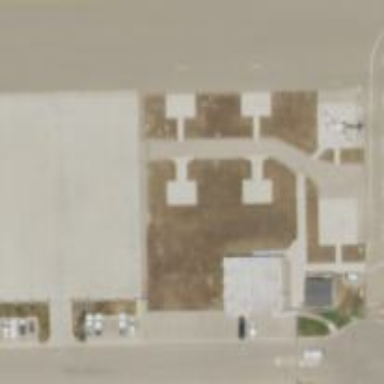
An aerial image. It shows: Image showing helipad at airport.